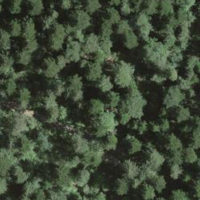
EUNIS habitat code: 43
Species observed at this site:
Aruncus dioicus
Saxifraga rotundifolia
Neottia nidus-avis